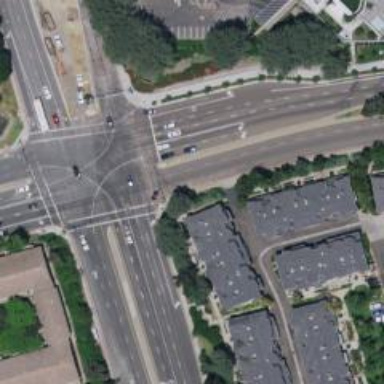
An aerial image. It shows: Secondary road with asphalt surface and separate sidewalk.